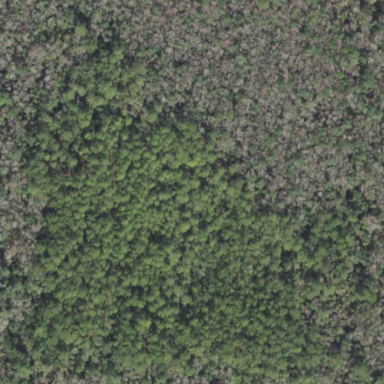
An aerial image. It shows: Woodland with needle-leaved trees.